八年级 · 解析几何
所示的网格是正方形网格, 图形的各个顶点均为格点, 则 $\angle 1+\angle 2=$

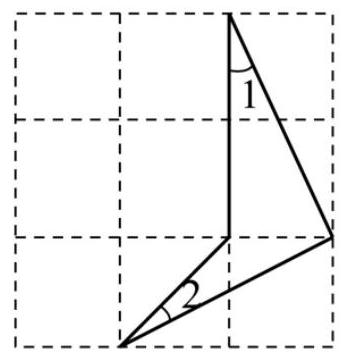
答案: $45^{\circ}$